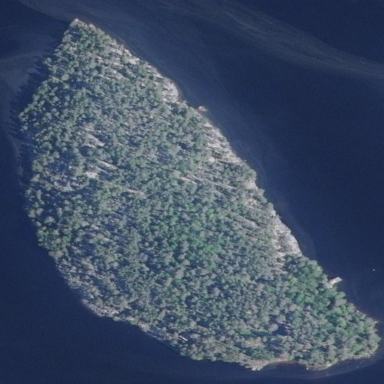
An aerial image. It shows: Islet.